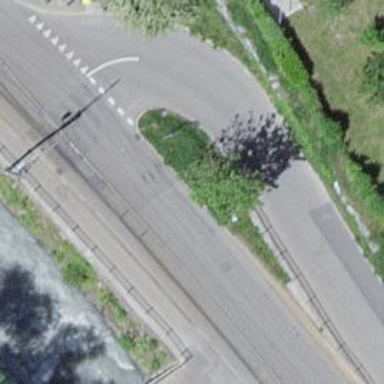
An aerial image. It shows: Road with traffic signals.